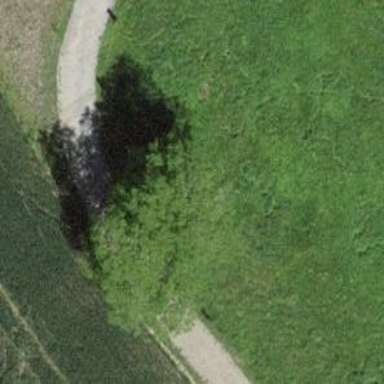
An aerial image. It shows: Deciduous tree with broadleaved leaves.